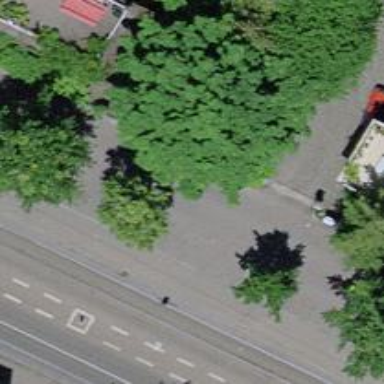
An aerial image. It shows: Avenue lined with trees.